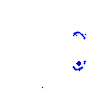
Particle: pion